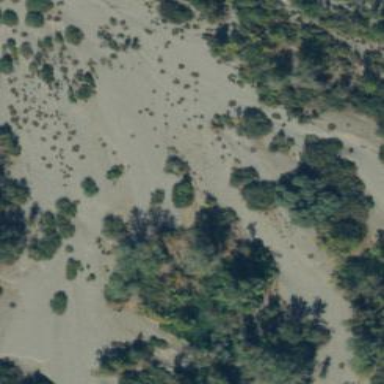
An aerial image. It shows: Sandy area in nature.